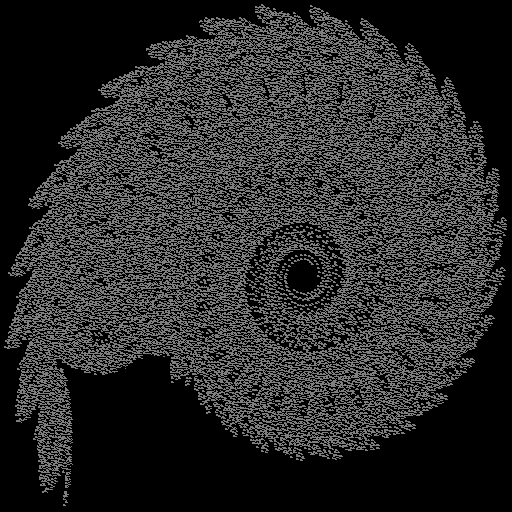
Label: ammonite